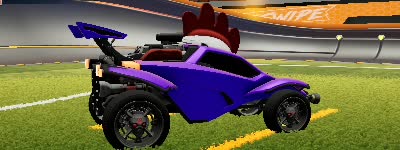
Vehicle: octane